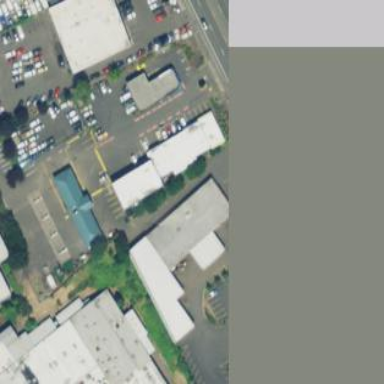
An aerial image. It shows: Building that houses tire shop.